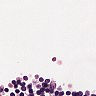
Metastatic tissue present: no